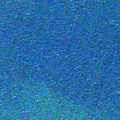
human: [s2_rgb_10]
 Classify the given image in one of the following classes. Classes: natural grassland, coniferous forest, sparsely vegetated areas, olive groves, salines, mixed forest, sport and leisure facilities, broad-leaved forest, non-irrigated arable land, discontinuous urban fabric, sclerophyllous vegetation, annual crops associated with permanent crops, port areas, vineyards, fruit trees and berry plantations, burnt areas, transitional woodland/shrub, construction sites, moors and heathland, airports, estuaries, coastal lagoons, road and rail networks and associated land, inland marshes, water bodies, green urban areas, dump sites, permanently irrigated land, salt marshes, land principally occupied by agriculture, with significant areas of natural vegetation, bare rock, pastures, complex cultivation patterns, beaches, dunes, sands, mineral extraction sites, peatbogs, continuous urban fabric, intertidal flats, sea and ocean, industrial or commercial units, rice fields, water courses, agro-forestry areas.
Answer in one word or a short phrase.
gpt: sea and ocean